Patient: sex F, age 58
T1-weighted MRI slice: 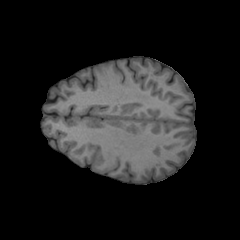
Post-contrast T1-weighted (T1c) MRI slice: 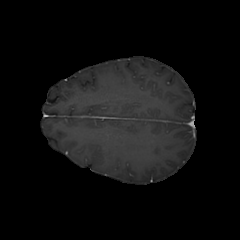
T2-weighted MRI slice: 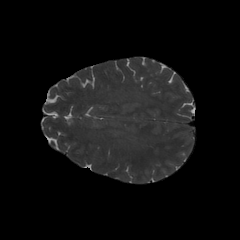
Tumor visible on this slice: no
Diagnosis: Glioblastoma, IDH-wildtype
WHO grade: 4